Interaction volume radius: 5 \u00c5
Interaction volume height: 10 \u00c5
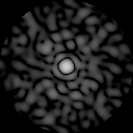
Disorder parameter: 0.8304